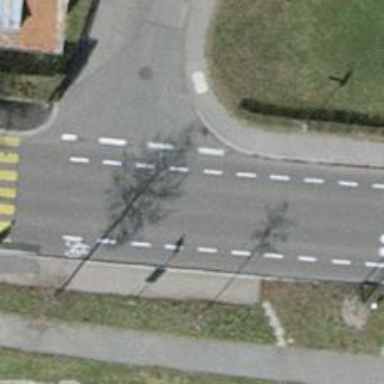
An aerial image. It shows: Secondary road with asphalt surface. It has cycle lane on both sides.